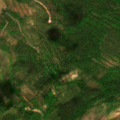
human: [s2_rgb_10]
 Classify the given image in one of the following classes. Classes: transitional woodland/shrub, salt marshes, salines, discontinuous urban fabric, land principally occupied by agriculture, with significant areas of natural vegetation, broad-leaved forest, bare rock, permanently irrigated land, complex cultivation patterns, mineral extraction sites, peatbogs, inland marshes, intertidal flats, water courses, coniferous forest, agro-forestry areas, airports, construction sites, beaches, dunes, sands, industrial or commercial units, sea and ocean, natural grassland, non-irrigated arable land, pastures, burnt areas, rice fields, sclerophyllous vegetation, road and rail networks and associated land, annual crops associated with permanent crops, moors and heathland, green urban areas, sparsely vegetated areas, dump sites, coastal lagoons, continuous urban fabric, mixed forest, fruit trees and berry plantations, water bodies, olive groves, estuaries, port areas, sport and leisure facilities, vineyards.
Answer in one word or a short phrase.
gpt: coniferous forest, mixed forest